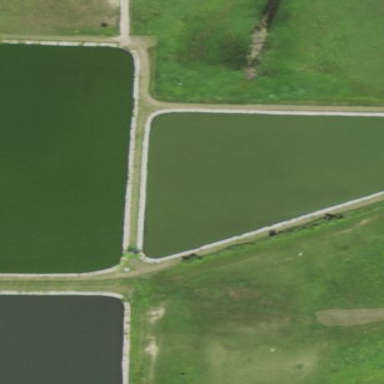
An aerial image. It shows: Body of wastewater.